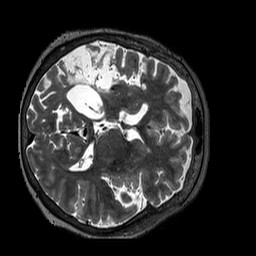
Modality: T2w
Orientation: axial
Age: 62
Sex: female
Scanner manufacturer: siemens
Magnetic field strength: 3 T
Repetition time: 3.2 s
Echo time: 0.567 s